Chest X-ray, PA view. Patient: 67 years old, sex F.
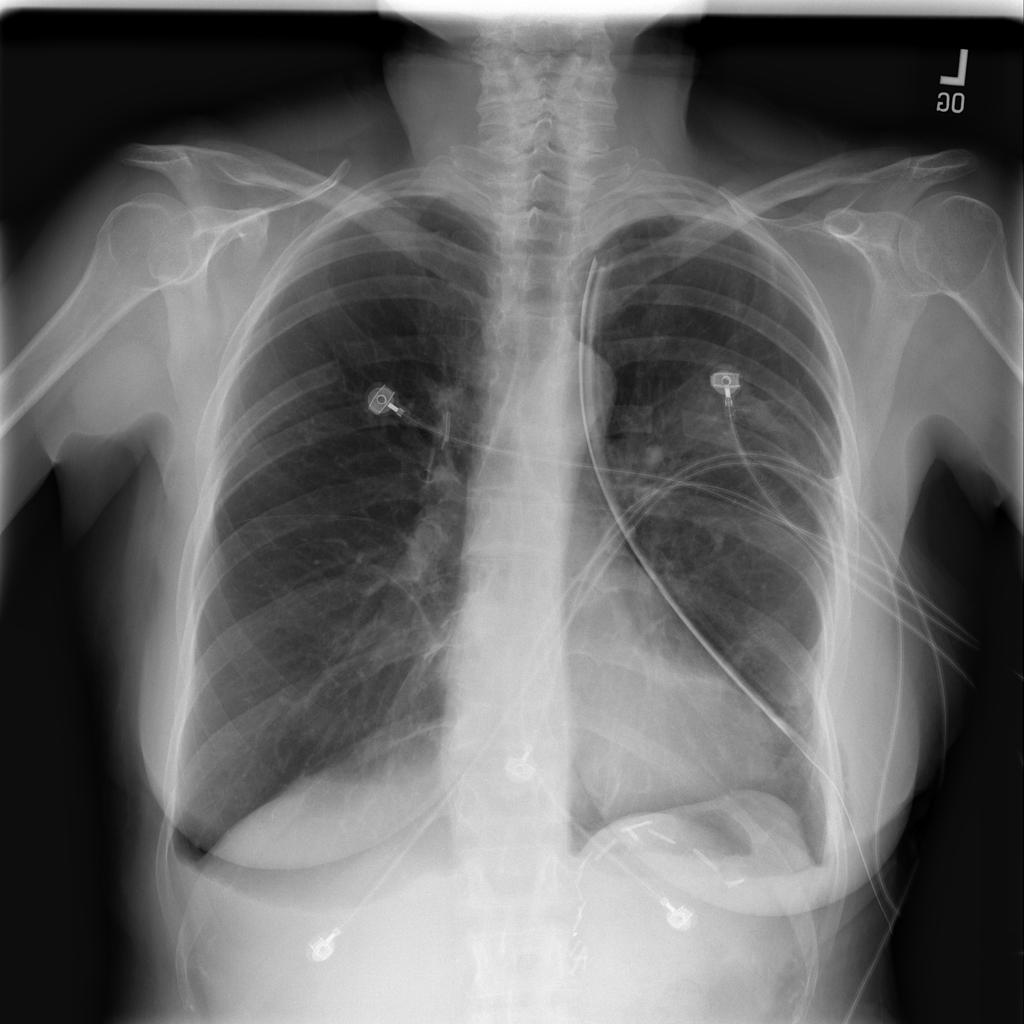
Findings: Pneumothorax